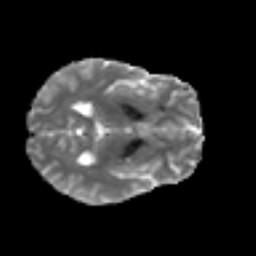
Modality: MD
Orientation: axial
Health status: ill
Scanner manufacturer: philips
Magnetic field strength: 3 T
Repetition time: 9 s
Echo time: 0.127 s